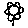
Label: flower